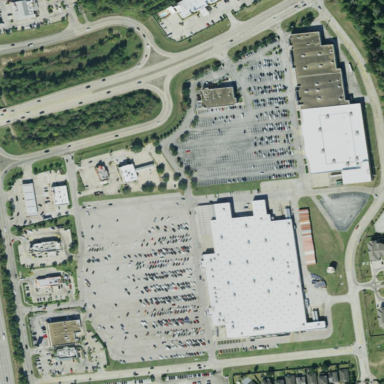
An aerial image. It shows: Retail area.